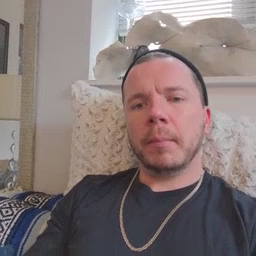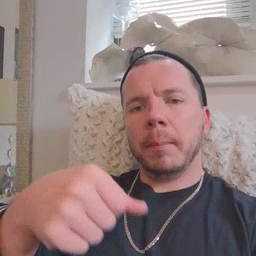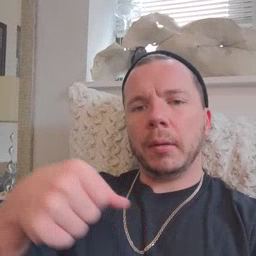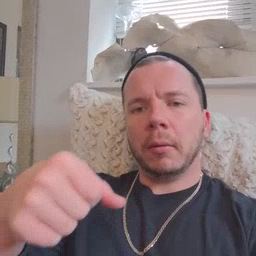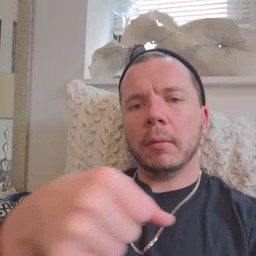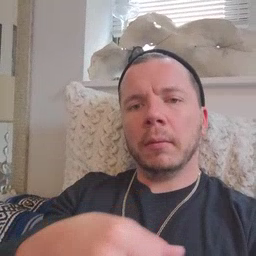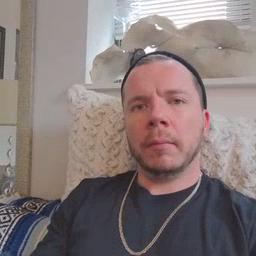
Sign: puzzle